九年级 · 度量几何学
如图, 四边形 $A B C D$ 内接于 $\odot O$, 连结 $B D$. 若 $\overparen{A C}=\overparen{B C}, \angle B D C=50^{\circ}$, 则 $\angle A D C$ 的度数是 ( )

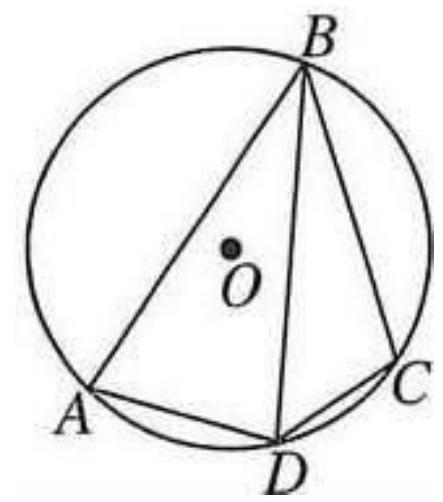
A. $125^{\circ}$
B. $130^{\circ}$
C. $135^{\circ}$
D. $140^{\circ}$

答案: B